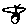
Label: bird